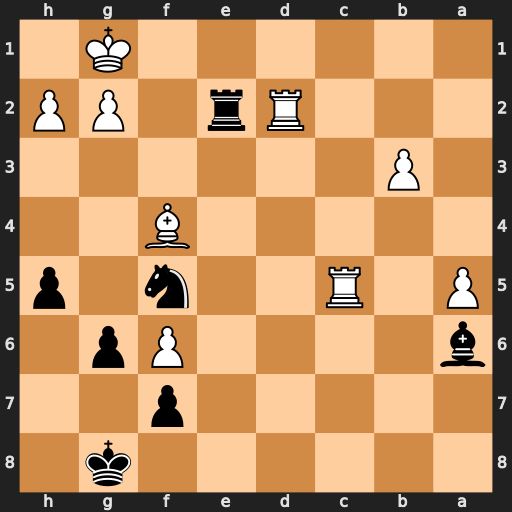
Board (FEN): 6k1/5p2/b4Pp1/P1R2n1p/5B2/1P6/3Rr1PP/6K1
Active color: b
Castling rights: -
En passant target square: -
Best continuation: Re1+ Kf2 Rf1#